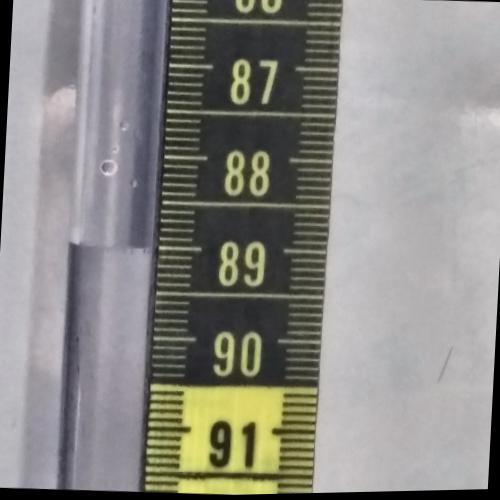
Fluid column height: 89.0 cm